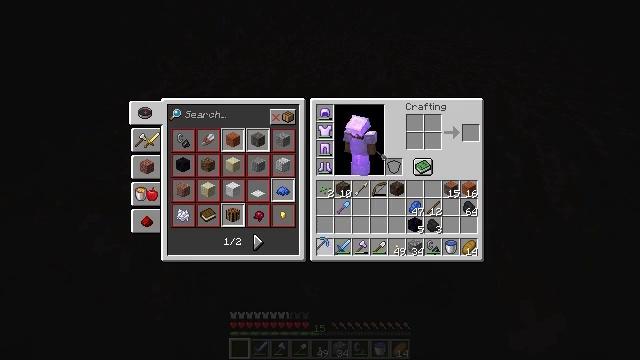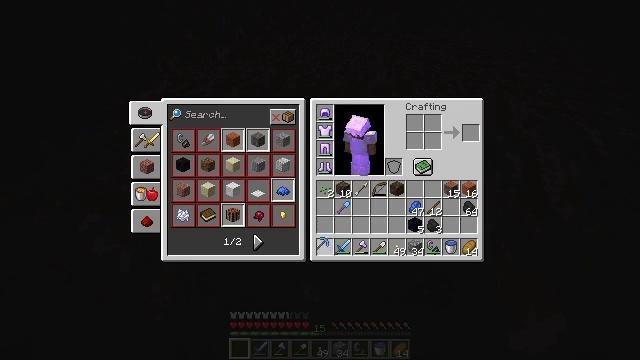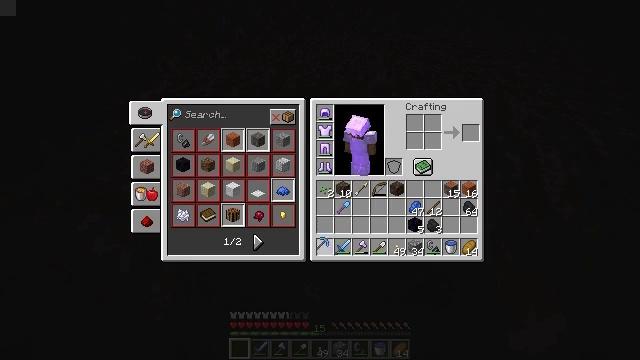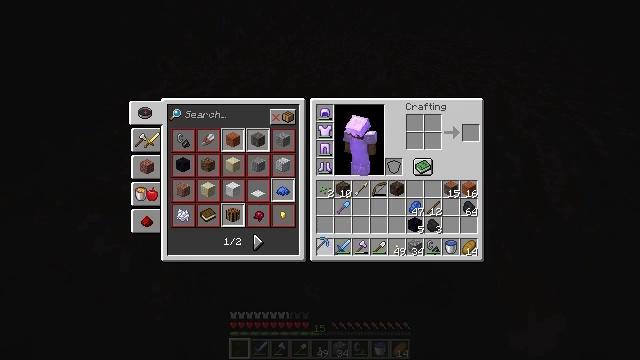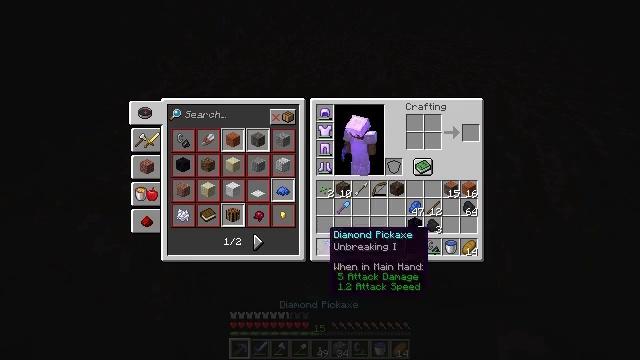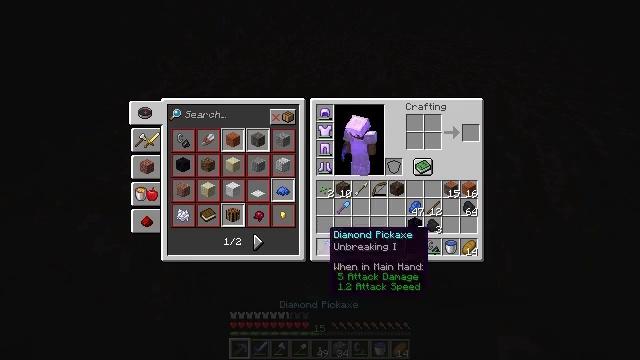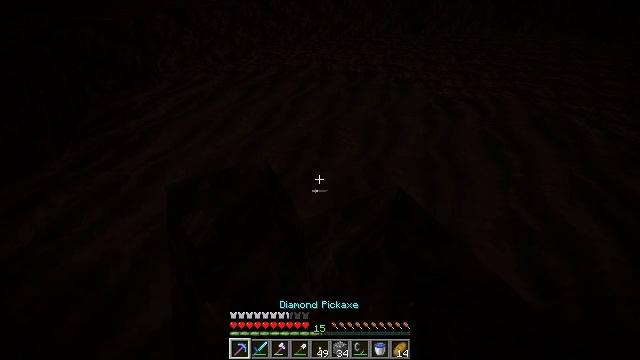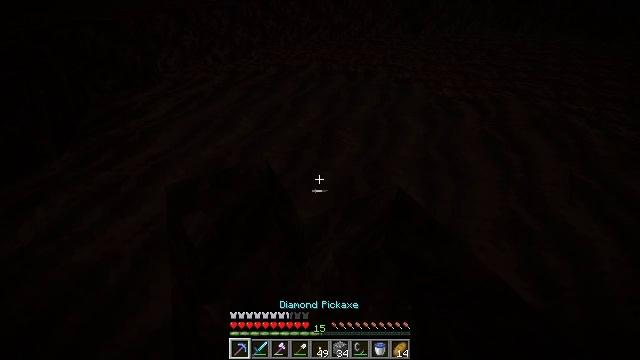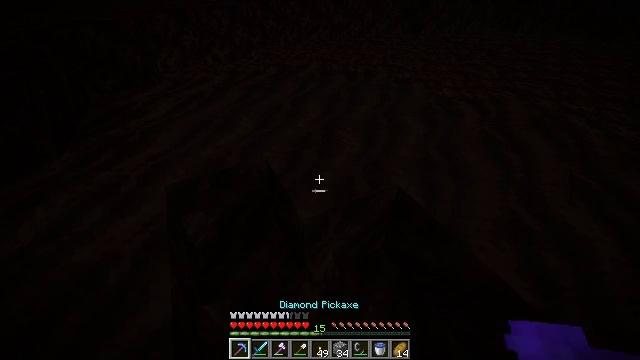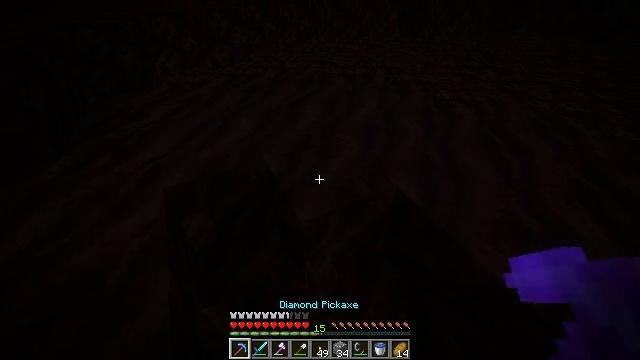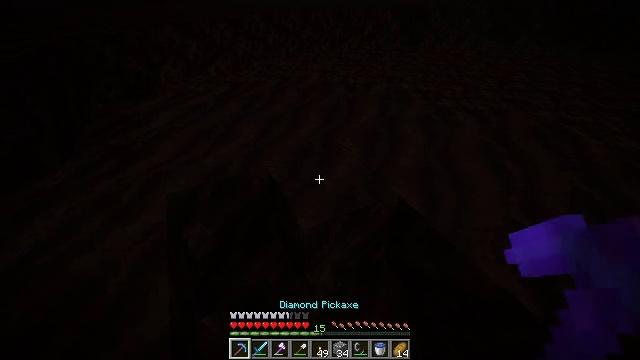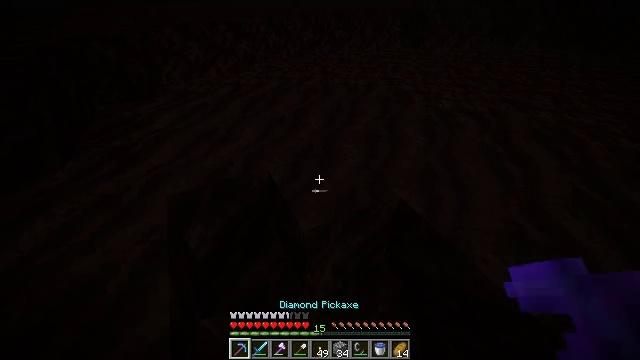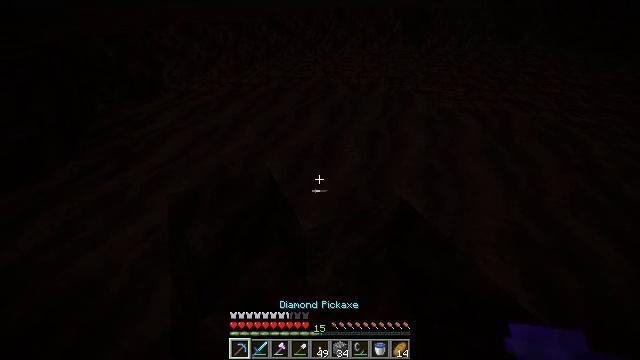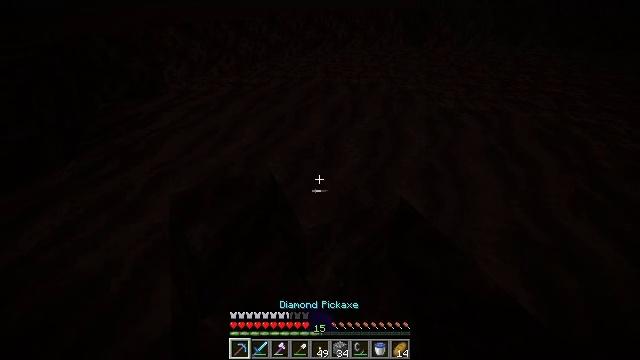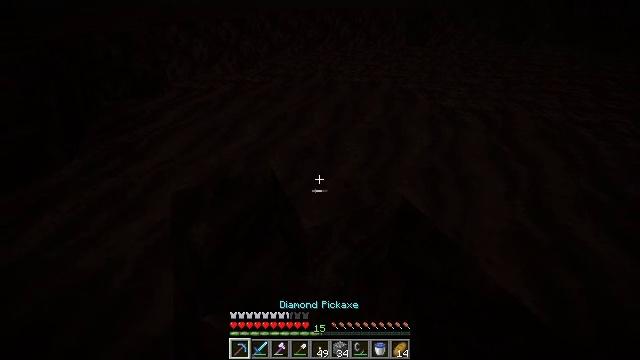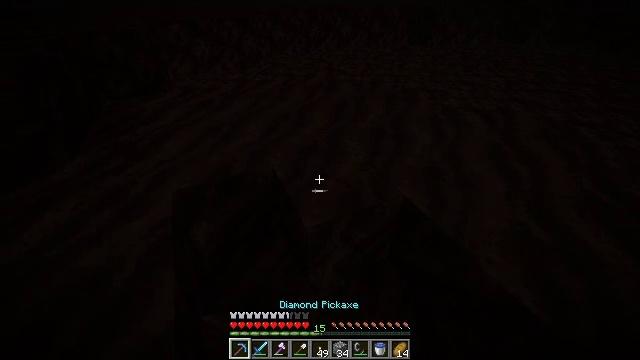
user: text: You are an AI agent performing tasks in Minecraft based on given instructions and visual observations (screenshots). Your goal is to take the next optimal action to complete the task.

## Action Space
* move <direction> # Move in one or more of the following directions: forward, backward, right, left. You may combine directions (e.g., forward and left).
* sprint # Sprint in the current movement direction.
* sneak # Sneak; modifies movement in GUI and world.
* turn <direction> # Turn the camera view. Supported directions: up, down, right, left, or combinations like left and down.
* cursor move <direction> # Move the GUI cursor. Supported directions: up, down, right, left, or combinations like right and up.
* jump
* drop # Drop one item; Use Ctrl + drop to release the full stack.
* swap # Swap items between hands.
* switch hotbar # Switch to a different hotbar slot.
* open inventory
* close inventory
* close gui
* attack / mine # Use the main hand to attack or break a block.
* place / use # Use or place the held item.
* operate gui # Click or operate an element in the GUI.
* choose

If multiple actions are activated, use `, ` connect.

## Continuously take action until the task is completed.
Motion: motion action
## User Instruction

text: Mine soul soil in the Nether.
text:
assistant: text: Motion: operate gui
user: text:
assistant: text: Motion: operate gui
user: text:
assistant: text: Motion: operate gui
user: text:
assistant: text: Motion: no_op
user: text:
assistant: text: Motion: no_op
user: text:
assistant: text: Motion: no_op
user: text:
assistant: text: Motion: no_op
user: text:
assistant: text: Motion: no_op
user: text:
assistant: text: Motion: no_op
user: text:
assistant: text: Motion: turn up
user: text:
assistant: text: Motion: no_op
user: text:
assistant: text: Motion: attack / mine
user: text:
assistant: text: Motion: attack / mine
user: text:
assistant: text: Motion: attack / mine
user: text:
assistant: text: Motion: attack / mine
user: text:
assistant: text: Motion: attack / mine
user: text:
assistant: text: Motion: attack / mine
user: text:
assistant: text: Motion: attack / mine
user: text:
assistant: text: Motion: attack / mine
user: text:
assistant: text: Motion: attack / mine
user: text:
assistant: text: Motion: attack / mine
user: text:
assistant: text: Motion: attack / mine
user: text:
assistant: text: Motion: attack / mine
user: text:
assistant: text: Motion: attack / mine
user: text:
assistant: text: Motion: attack / mine
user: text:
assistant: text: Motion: attack / mine
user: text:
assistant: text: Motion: attack / mine
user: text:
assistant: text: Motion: attack / mine
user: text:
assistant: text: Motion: attack / mine
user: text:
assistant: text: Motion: attack / mine